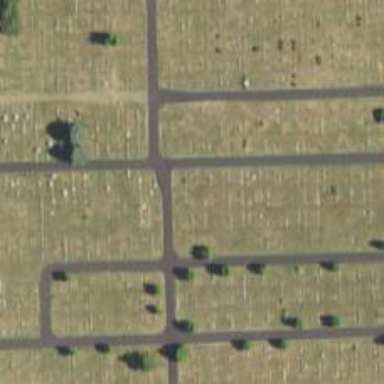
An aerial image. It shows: Cemetery.